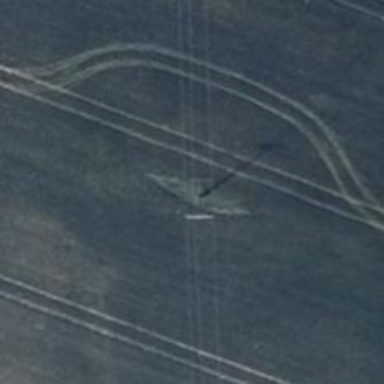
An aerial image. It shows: Power pole.